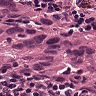
Metastatic tissue present: yes